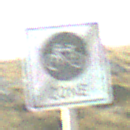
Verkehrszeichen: EndeFahrradzone
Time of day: SunriseSunset
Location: Outdoor (Nature)
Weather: PartlyCloudy
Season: NotSpecified
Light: Natural